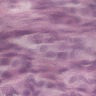
Metastatic tissue present: yes